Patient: sex M, age 62
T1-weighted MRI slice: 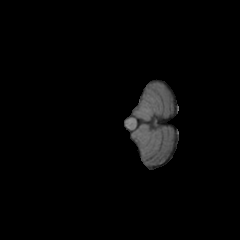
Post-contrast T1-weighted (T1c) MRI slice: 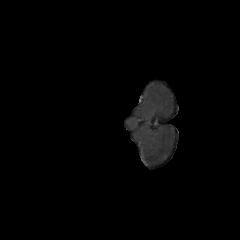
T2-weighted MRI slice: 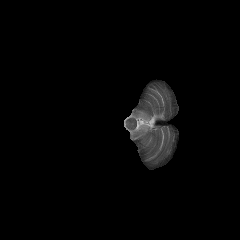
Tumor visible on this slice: no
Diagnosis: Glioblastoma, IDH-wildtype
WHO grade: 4